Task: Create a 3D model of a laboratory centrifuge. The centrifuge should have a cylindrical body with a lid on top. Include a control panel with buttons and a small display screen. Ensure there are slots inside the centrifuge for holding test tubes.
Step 395:
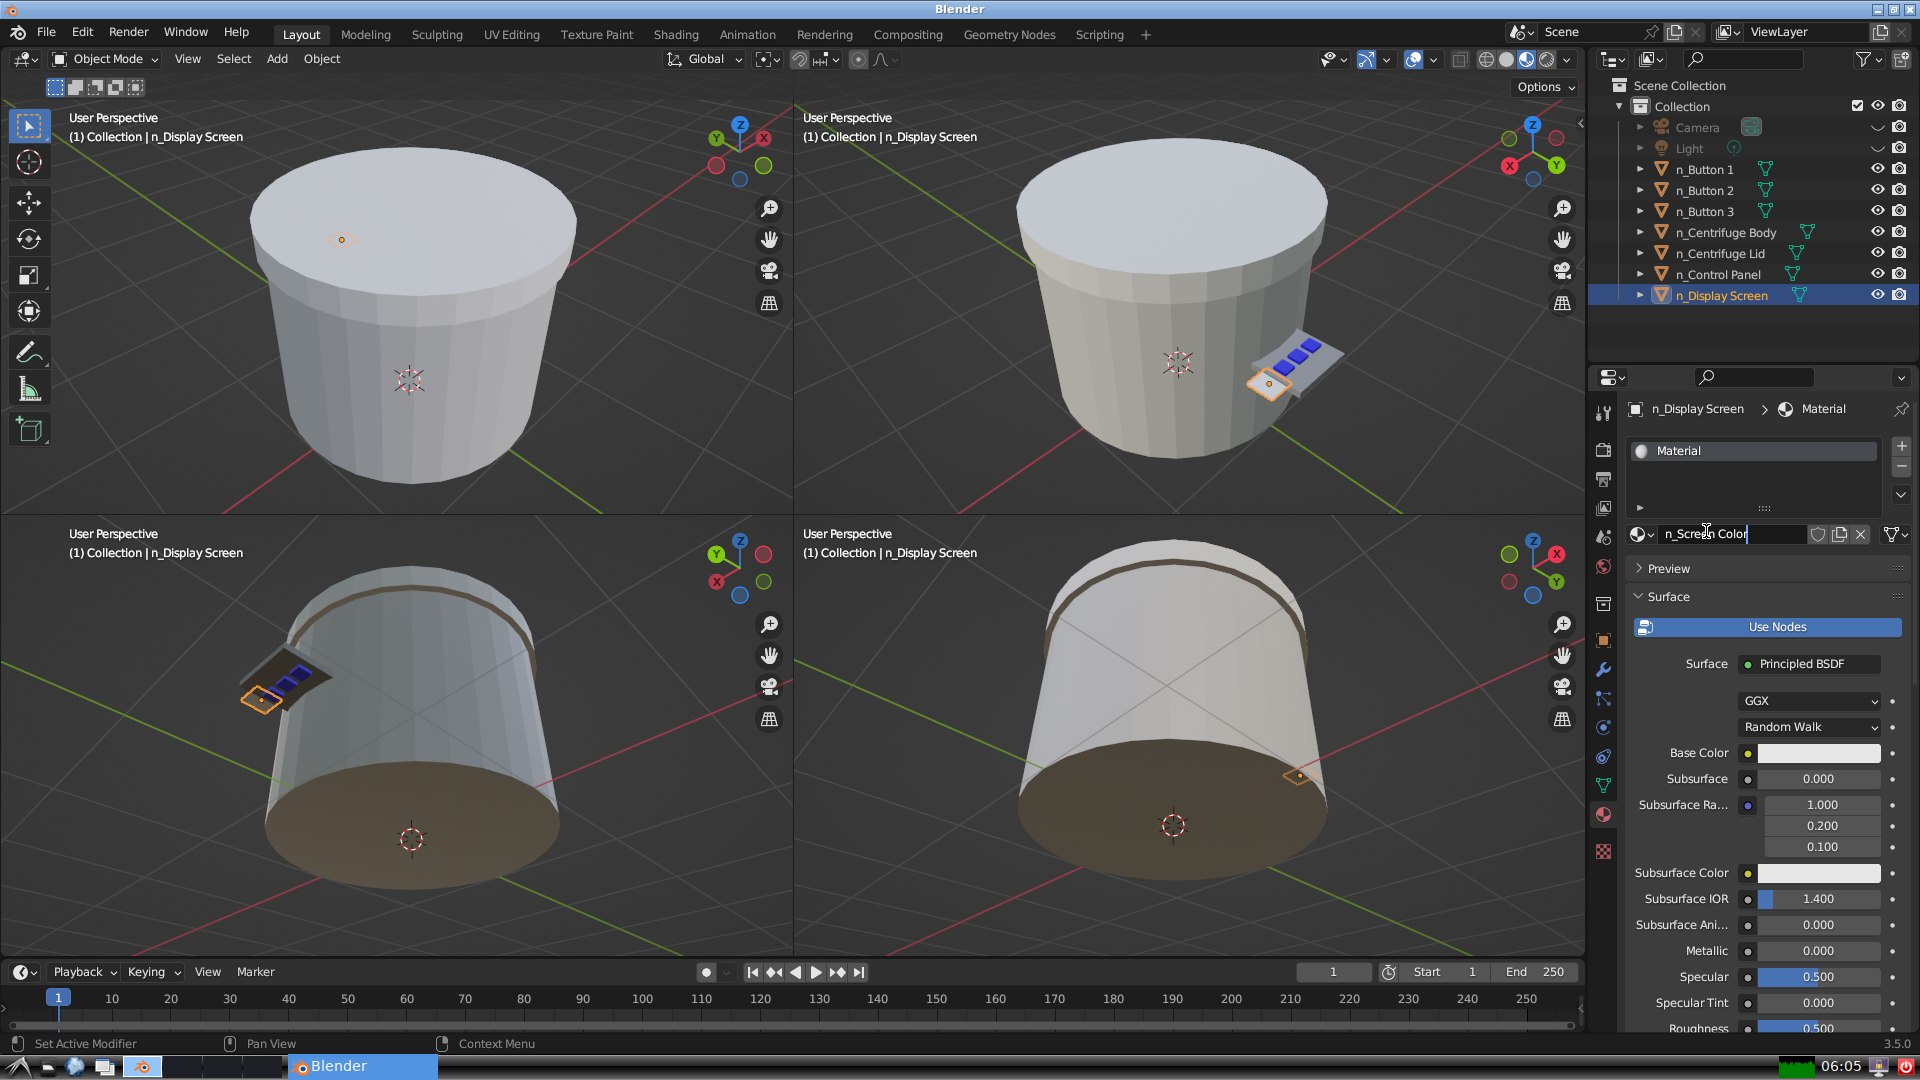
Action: {"key_press": ['Return']}